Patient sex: F
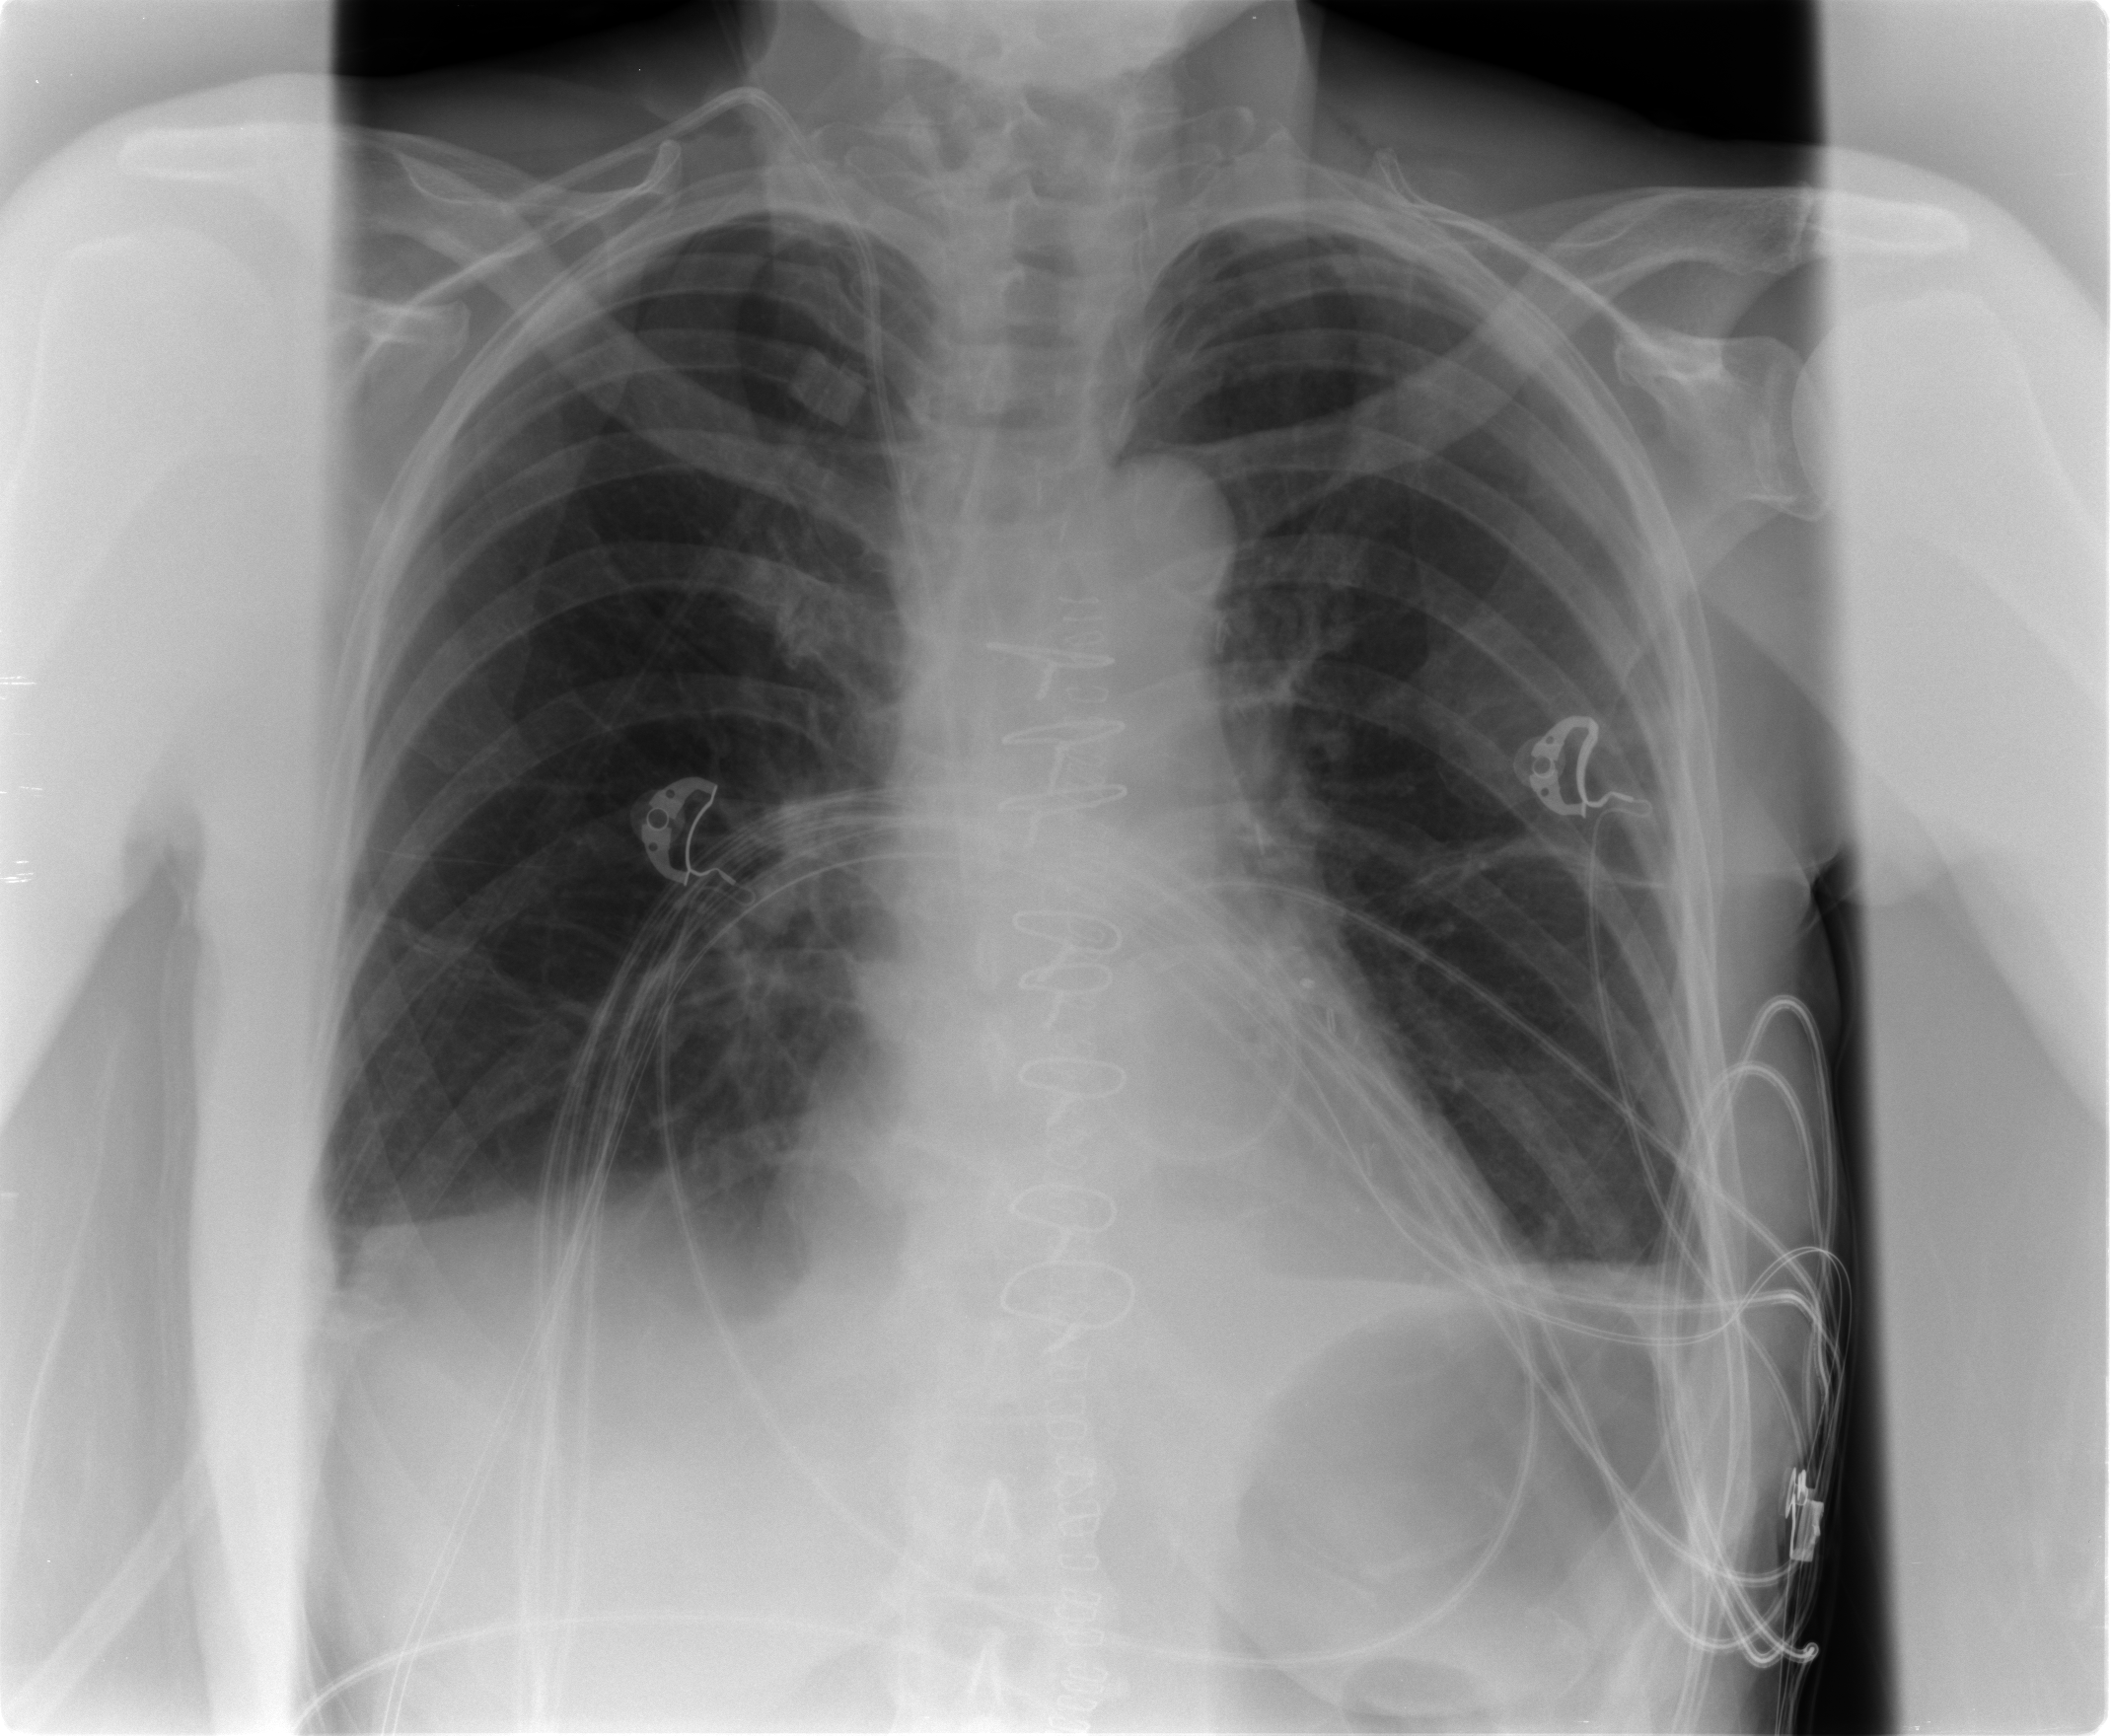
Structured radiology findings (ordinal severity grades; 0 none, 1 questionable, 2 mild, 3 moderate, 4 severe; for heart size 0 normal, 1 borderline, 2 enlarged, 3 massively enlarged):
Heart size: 0
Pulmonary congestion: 1
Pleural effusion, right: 2
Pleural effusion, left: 2
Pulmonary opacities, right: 0
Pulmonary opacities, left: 0
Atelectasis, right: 2
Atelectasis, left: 2